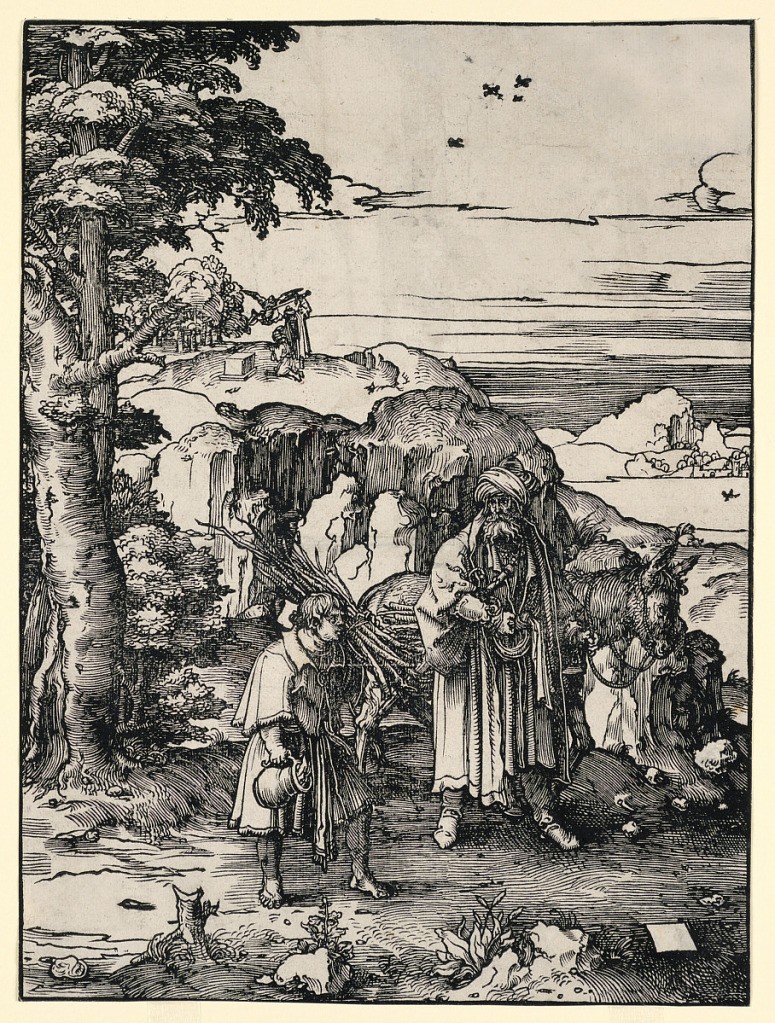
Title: Abraham's Sacrifice
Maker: Lucas van Leyden, Netherlandish, ca. 1494–1533
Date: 1517–18
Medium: Woodcut on off-white laid paper
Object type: Print
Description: Vertical rectangle. Abraham moves toward the right, his left hand on the bridle of his donkey. He is accompanied by his young son Isaac, who carries the wood and fire for the sacrifice.